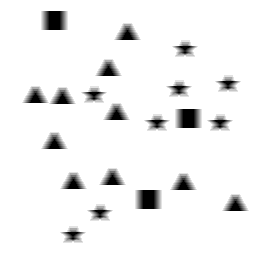
Squares: 3
Triangles: 10
Stars: 8
Total shapes: 21